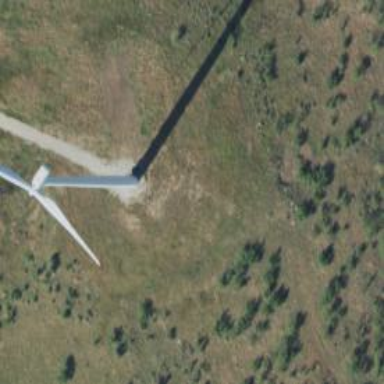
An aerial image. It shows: Wind generator powered by wind. The generator type is horizontal axis and it uses wind turbines.